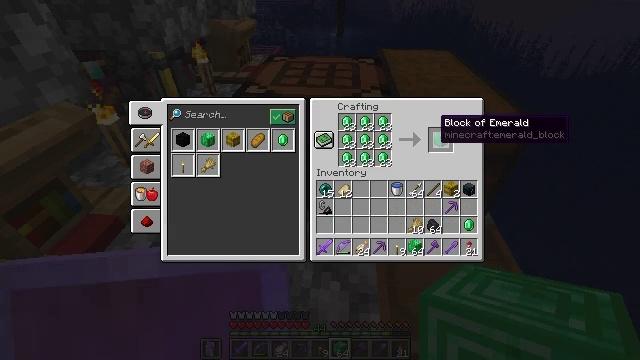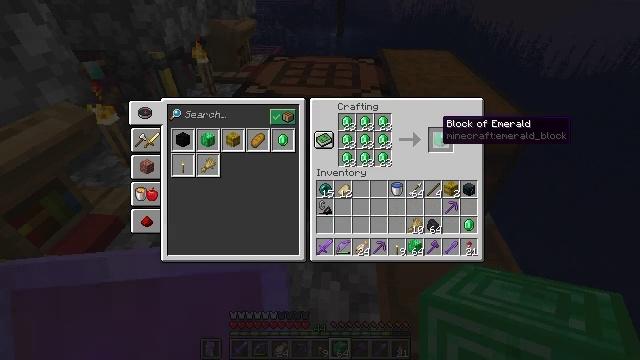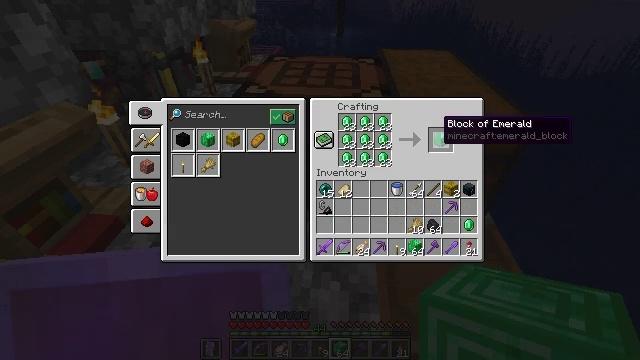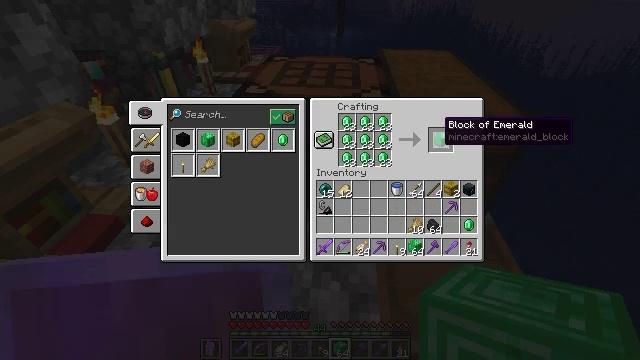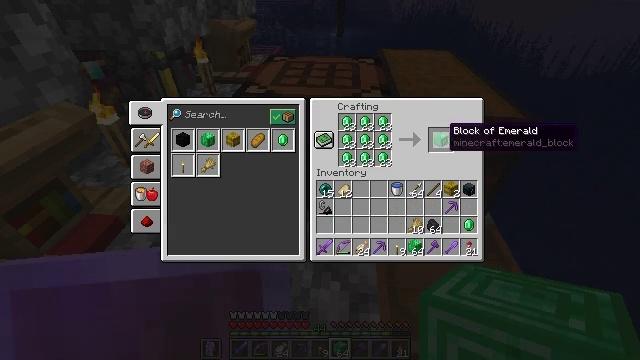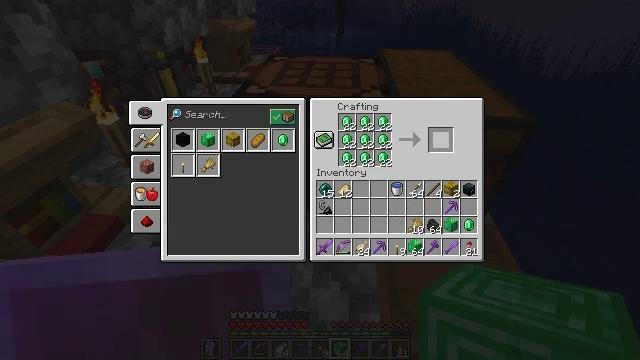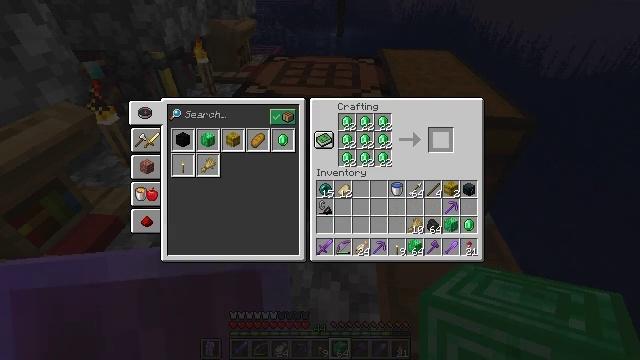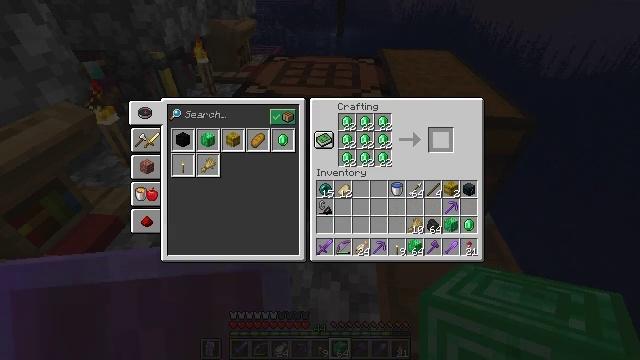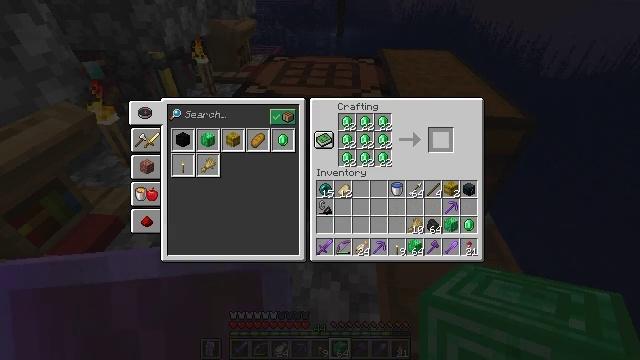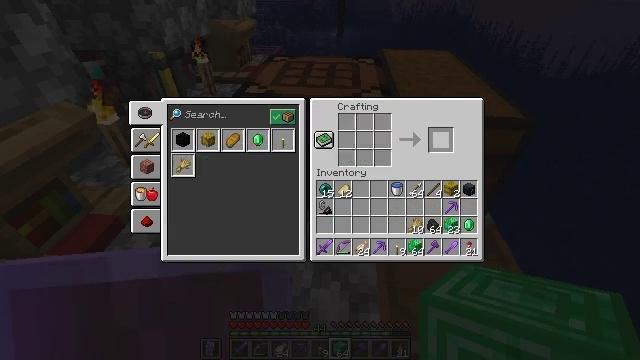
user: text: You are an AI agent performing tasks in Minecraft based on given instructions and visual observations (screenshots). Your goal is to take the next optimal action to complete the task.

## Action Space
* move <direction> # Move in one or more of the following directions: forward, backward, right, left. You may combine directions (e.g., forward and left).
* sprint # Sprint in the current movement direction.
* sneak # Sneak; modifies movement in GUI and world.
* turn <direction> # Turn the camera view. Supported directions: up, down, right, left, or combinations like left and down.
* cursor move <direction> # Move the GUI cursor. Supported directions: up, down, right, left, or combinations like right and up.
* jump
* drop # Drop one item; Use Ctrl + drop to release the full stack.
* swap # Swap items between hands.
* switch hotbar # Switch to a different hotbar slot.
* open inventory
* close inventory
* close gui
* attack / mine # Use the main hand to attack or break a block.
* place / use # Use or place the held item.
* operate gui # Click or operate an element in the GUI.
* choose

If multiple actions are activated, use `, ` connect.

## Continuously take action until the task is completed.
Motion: motion action
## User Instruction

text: Combine emeralds to craft an emerald block.
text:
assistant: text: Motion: sneak
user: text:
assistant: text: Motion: sneak
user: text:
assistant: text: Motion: sneak
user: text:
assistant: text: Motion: sneak
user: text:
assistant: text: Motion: sneak, attack / mine
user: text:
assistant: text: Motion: sneak, attack / mine
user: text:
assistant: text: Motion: sneak, attack / mine
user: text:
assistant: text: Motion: sneak, attack / mine
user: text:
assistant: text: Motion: sneak, attack / mine
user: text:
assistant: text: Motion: sneak, attack / mine